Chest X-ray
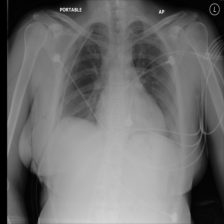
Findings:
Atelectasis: negative
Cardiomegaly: negative
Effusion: negative
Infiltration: negative
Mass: positive
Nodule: negative
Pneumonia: negative
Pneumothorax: negative
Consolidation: negative
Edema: negative
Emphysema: positive
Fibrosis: negative
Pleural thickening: negative
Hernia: negative